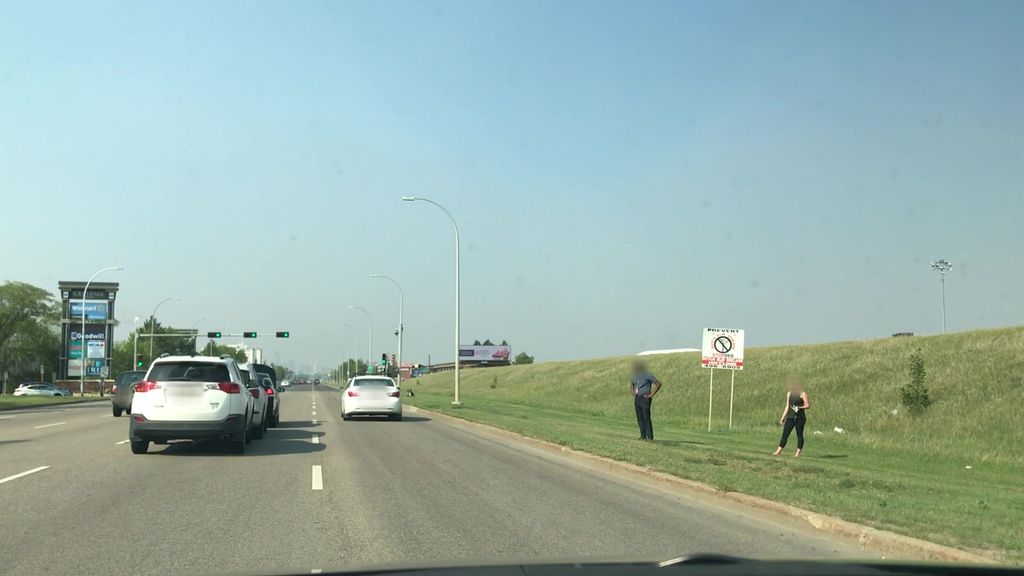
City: edmonton